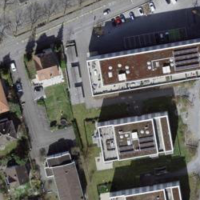
EUNIS habitat code: 54
Species observed at this site:
Prunus padus